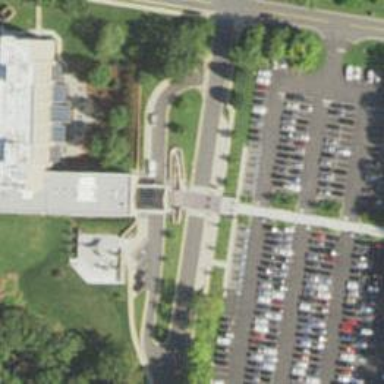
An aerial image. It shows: Parking space.